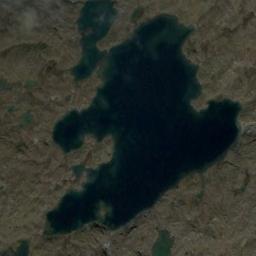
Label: lake